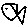
Label: fish